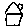
Label: house